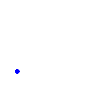
Particle: pion